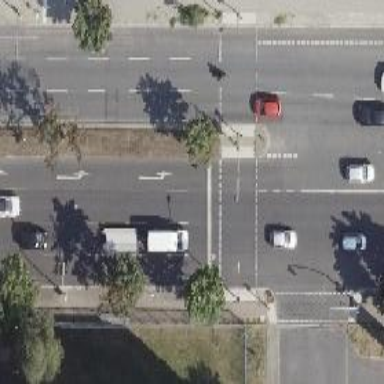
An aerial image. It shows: Road with traffic signals.